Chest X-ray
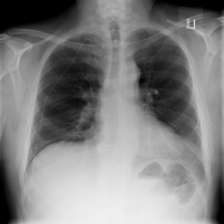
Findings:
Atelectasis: negative
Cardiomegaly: negative
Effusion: negative
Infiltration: negative
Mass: negative
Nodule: negative
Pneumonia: negative
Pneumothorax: negative
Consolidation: negative
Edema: negative
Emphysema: negative
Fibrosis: negative
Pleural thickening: positive
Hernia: negative